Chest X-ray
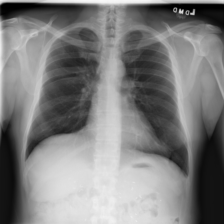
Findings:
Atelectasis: negative
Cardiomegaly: negative
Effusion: negative
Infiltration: negative
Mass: negative
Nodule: negative
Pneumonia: negative
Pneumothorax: negative
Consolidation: negative
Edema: negative
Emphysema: negative
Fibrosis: negative
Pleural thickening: negative
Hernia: negative